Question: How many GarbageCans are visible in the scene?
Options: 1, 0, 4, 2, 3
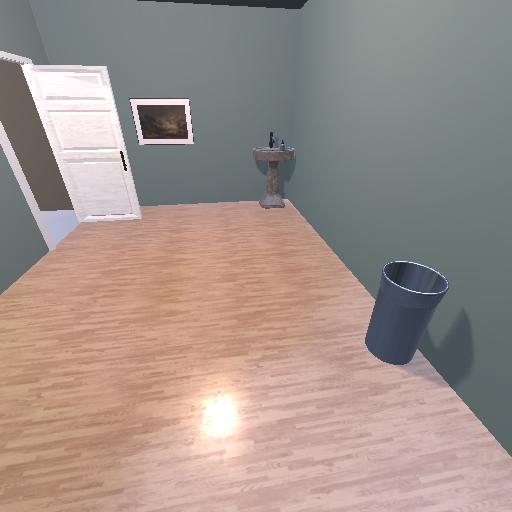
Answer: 1